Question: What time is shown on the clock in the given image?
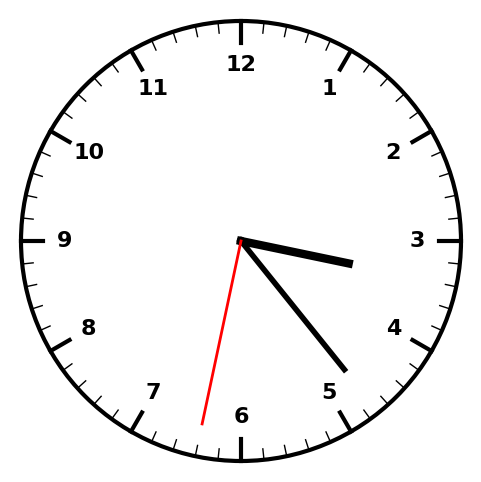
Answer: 03:23:32